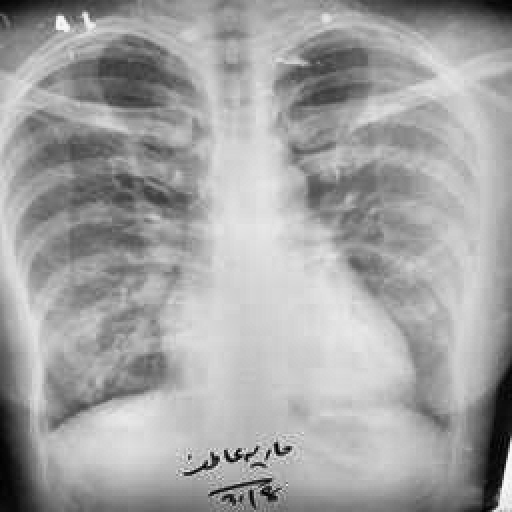
Finding: TUBERCULOSIS